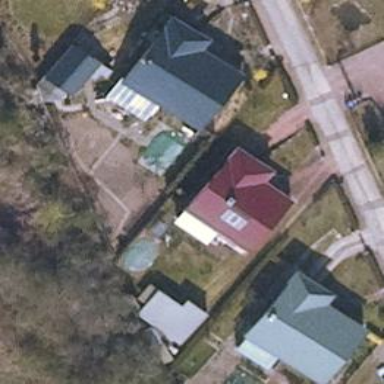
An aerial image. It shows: Detached building.